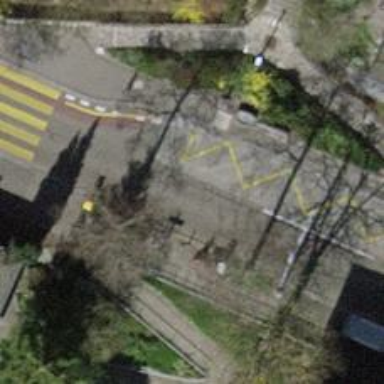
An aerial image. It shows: Unclassified asphalt road with separate sidewalk. Trolley wires are present along the road.